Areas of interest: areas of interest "Business office"
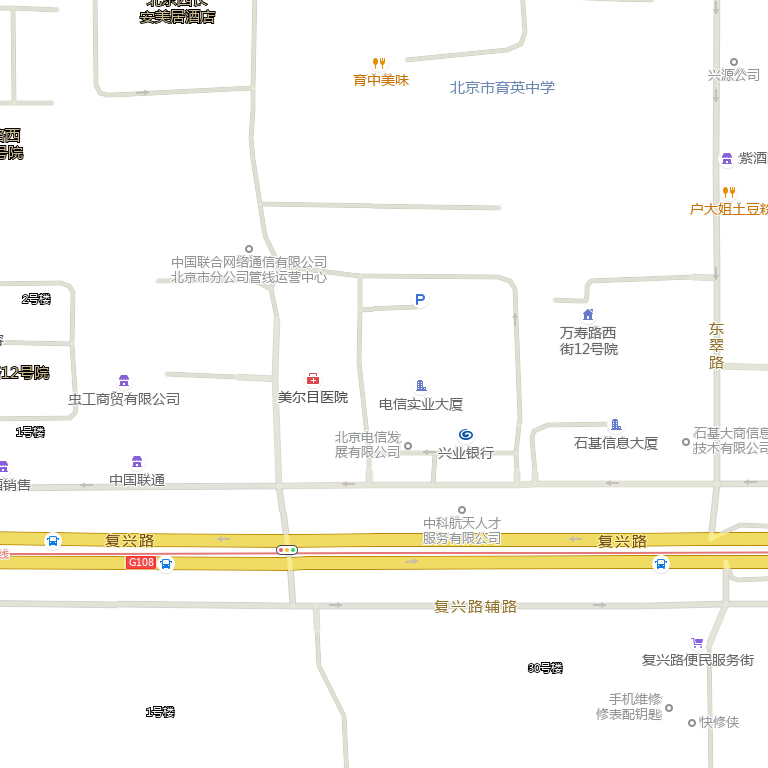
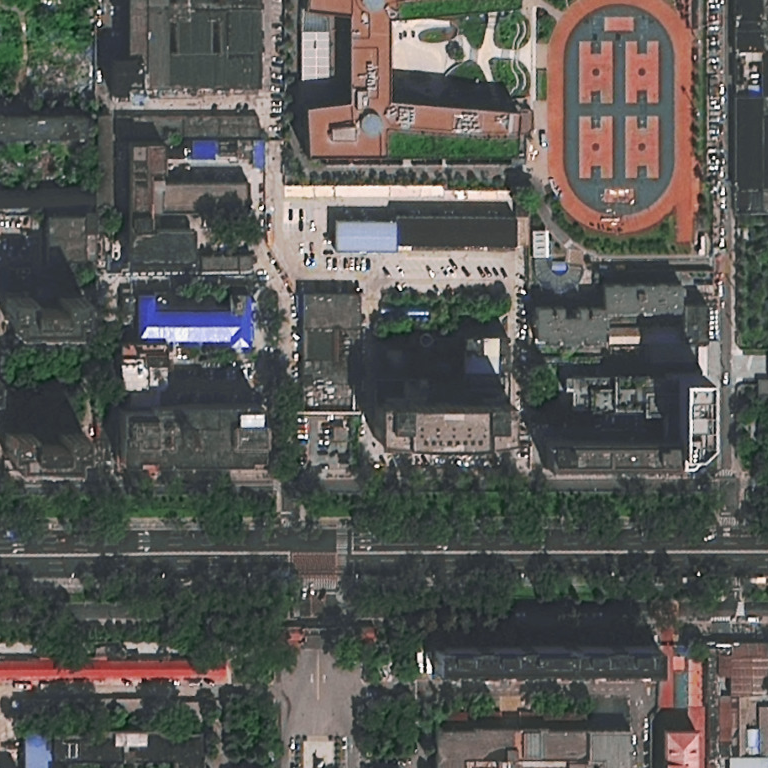